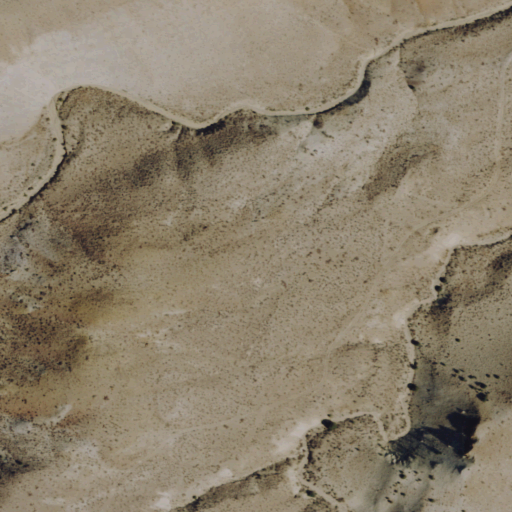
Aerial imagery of valley in Nevada named Pine Grove Canyon containing shrub and barren land